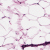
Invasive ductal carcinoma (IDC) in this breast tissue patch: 0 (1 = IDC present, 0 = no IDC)